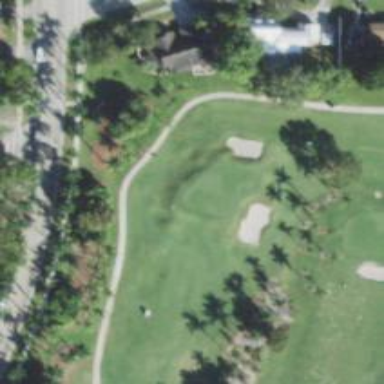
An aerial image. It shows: Path designated for golf carts.